Question: I am trying to use AppleScript to navigate iTunes. This is working thus far, but I am having trouble clicking the "See All" link/text (image below).
You may note that there are two "See All" links, one for iPhone and one for iPad. I am trying to click the one for iPhone.
Any guidance would be greatly appreciated!

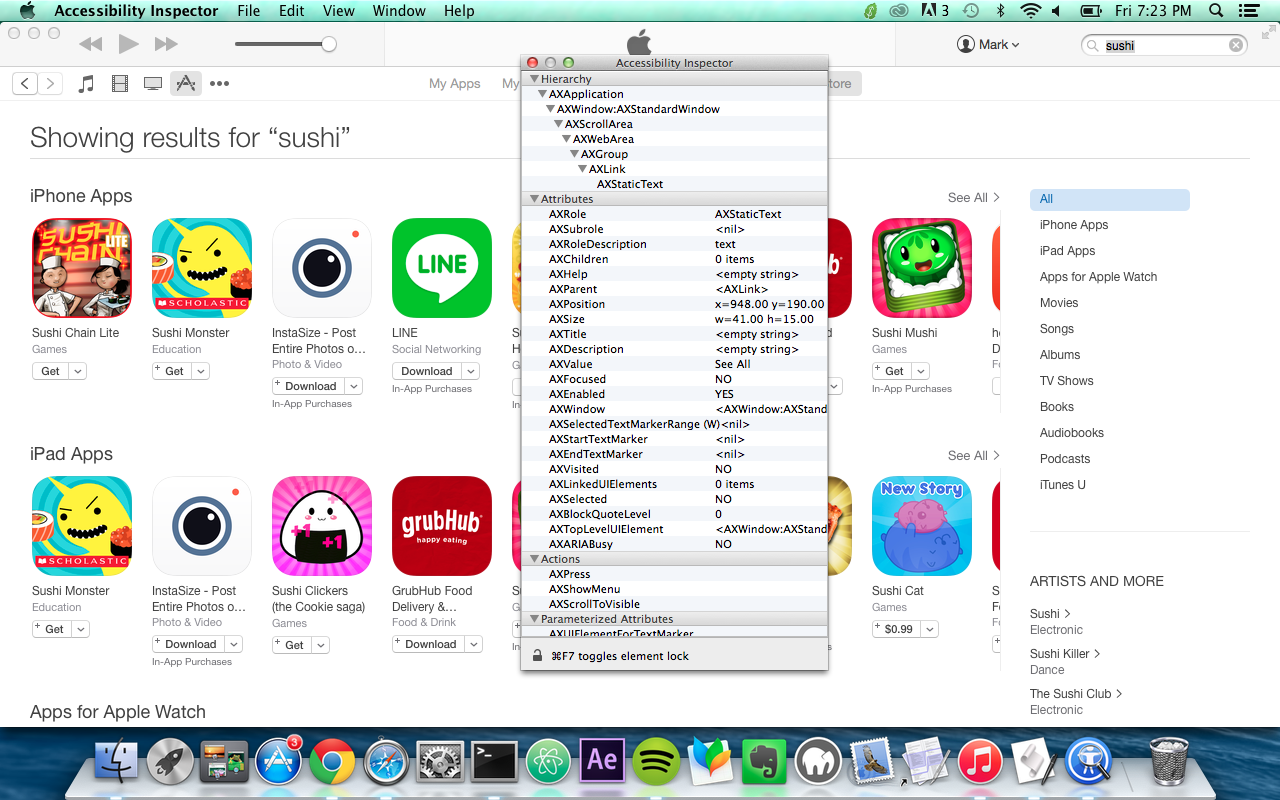
Answer: run this code in Script Editor:
'''
tell application "System Events" to tell application process "iTunes"
get static texts of UI elements of UI elements of UI element 1 of scroll area 1 of splitter group 1 of window 1 whose name is "See All"
end tell
'''
This should get you all the static texts named "See All". Use trial and error till you get the right one.
The trick I used was to use "static texts of UI elements of UI elements" etc, until I found the static text I was looking for. You should be able to do this with anything. Looking for buttons? Replace 'static texts' with 'buttons', etc.